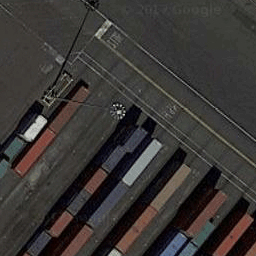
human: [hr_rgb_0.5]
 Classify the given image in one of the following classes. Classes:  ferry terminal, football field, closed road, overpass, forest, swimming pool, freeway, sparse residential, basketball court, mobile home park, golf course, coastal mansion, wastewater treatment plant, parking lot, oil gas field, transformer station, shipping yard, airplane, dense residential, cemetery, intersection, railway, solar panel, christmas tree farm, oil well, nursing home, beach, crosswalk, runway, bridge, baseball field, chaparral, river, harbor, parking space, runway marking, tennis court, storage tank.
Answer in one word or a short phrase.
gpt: shipping yard